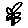
Label: flower